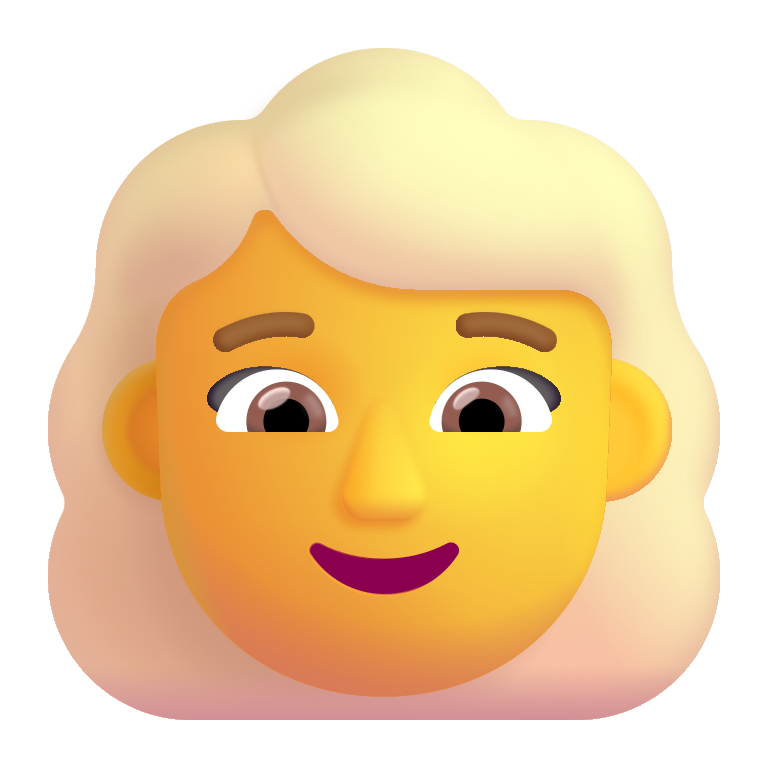
woman blonde hair color default